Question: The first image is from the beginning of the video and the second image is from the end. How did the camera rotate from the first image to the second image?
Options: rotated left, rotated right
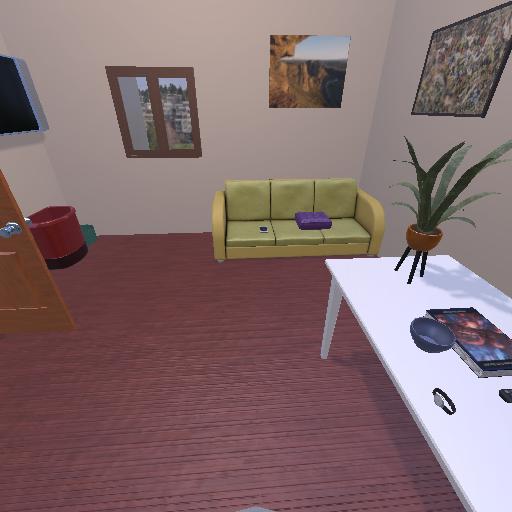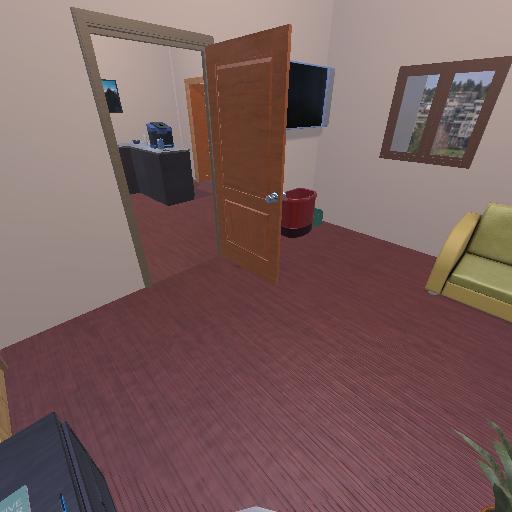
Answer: rotated left